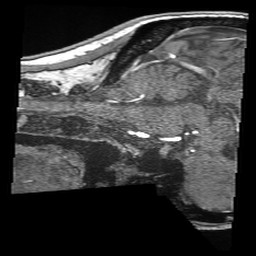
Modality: angio
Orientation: sagittal
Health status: ill
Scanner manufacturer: siemens
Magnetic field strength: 3 T
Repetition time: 0.02 s
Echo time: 0.0033 s